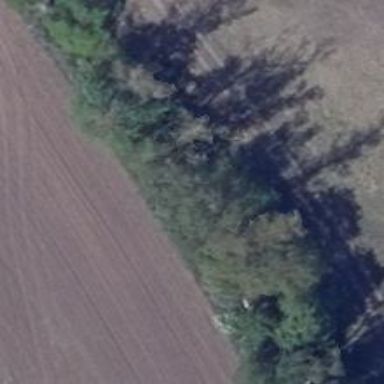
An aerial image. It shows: Row of trees in natural setting.